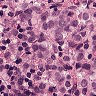
Metastatic tissue present: yes